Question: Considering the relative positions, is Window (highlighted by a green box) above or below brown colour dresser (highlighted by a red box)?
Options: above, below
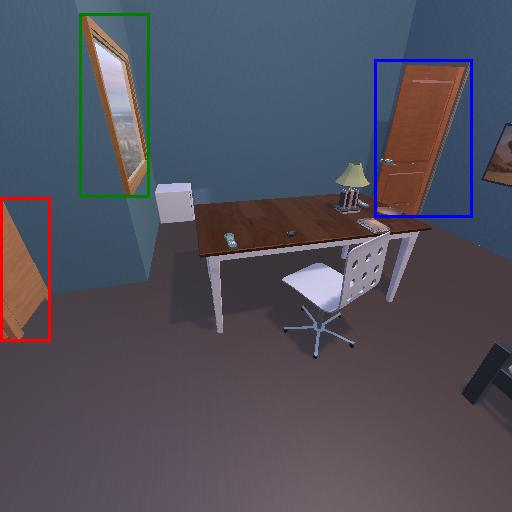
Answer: above